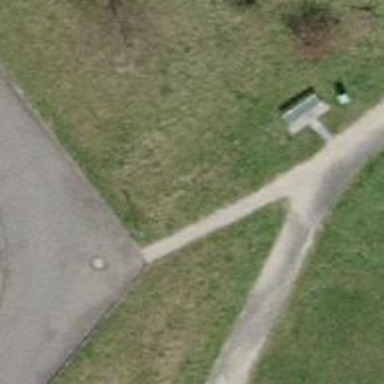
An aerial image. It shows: Unpaved path.